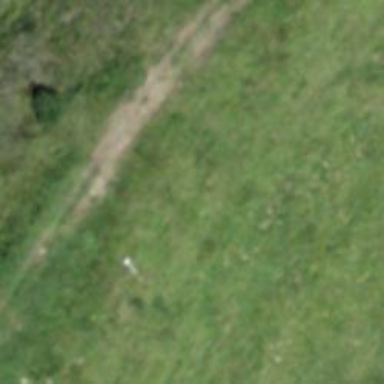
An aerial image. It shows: Downhill stone path.